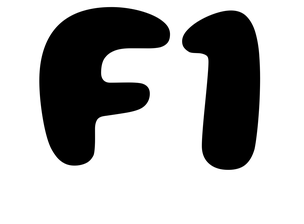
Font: Gluten_Bold